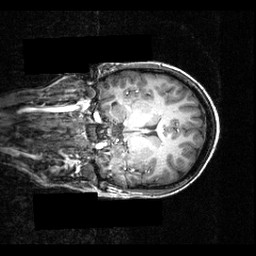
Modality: T1w
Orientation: coronal
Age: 16
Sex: female
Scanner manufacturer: siemens
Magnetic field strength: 3.951 T
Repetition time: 1.5 s
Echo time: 0.00335 s